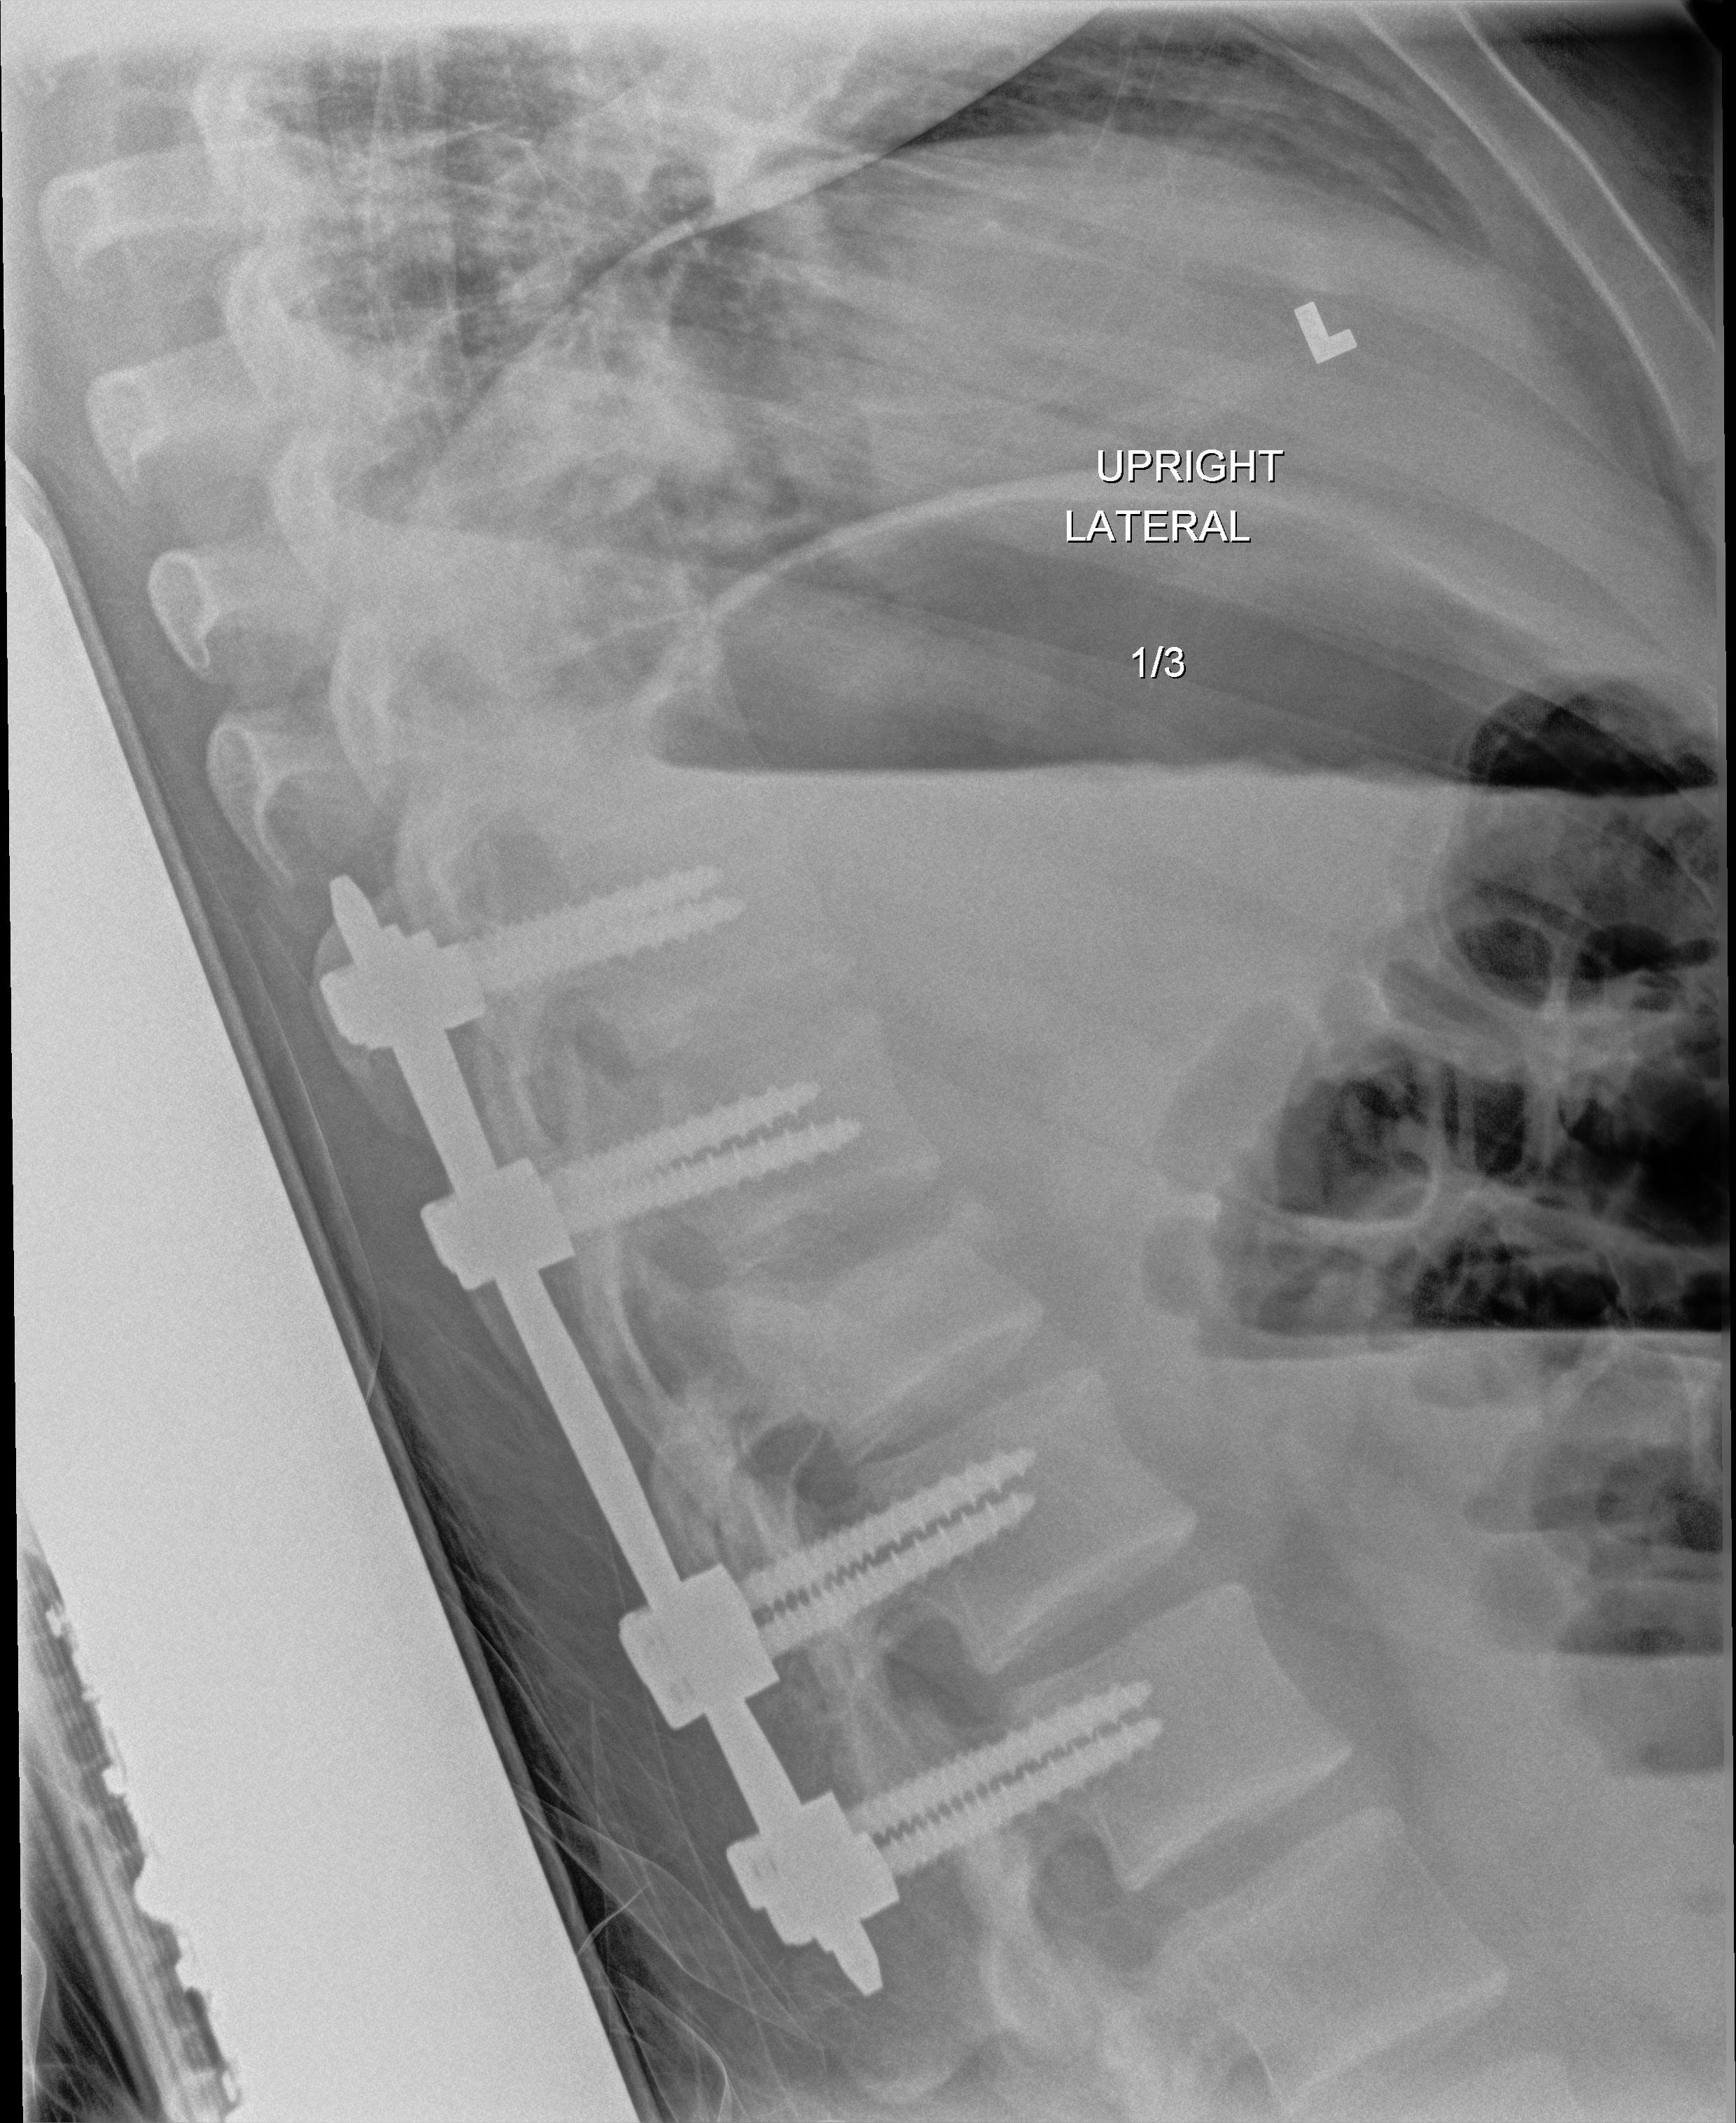
View: LATERAL
Implant manufacturer: medtronic solera